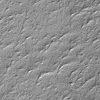
Atmospheric dust classification: not_dusty